Question: I am trying to get IP address on local machine:
'''
private string GetIP()
{
string strHostName = "";
strHostName = System.Net.Dns.GetHostName();
IPHostEntry ipEntry = System.Net.Dns.GetHostEntry(strHostName);
IPAddress[] addr = ipEntry.AddressList;
foreach (IPAddress ipaddr in addr)
{
if (ipaddr.AddressFamily == System.Net.Sockets.AddressFamily.InterNetwork)
return ipaddr.ToString();
}
return "IP error";
}
'''
However I can't find a way to identify which interface is the one i need. For example:

I am lucky that the one i need is second in the list. But if it were in the back i would get IP of a wrong interface. How to check if I am getting IP for local area connection (or in general, the interface responsible for the connection).
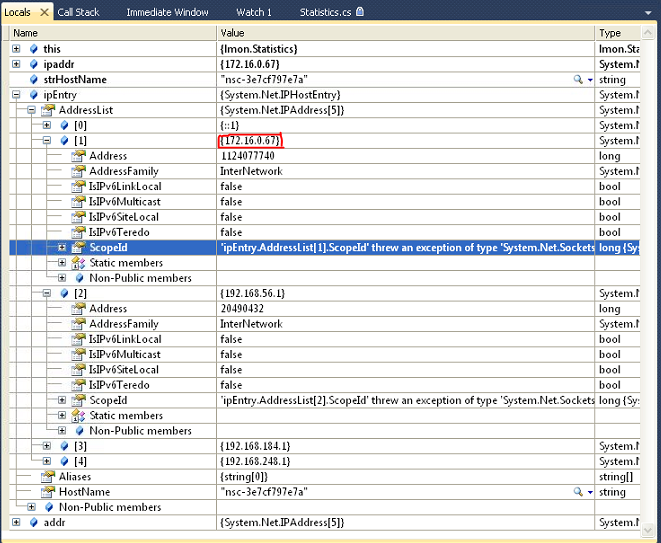
Answer: You may be able to enumerate the <URL> and filter then based on their interface type:
'''
var interfaces = NetworkInterface.GetAllNetworkInterfaces()
'''
And then filter it with something like:
'''
interfaces.Where(ni => ni.NetworkInterfaceType != NetworkInterfaceType.Loopback &&
ni.NetworkInterfaceType != NetworkInterfaceType.Tunnel)
'''
It may still return multiple network interfaces but it'll filter out at least some of them that you don't want. I use the above filter to get rid of loopback and virtual machine interfaces.
Then from there you can get the network interface's IP address using the <URL>.
In the spirit of brevity, once you determine which interface is the right one, you can get the IPv4 address (or at least one of them) of the interface using:
'''
iface.GetIPProperties().UnicastAddresses.SingleOrDefault(ua => ua.Address.AddressFamily == AddressFamily.InterNetwork);
'''